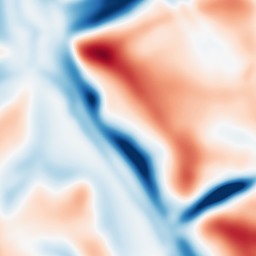
Category: multiscale
Decomposition family: dog
Decomposition parameters: sigma_low: 5
sigma_high: 20
Upsampling method: linear_exact
Upsampling parameters: scale: 8
Upsampling scale: 8